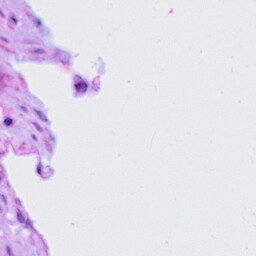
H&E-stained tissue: Cervix